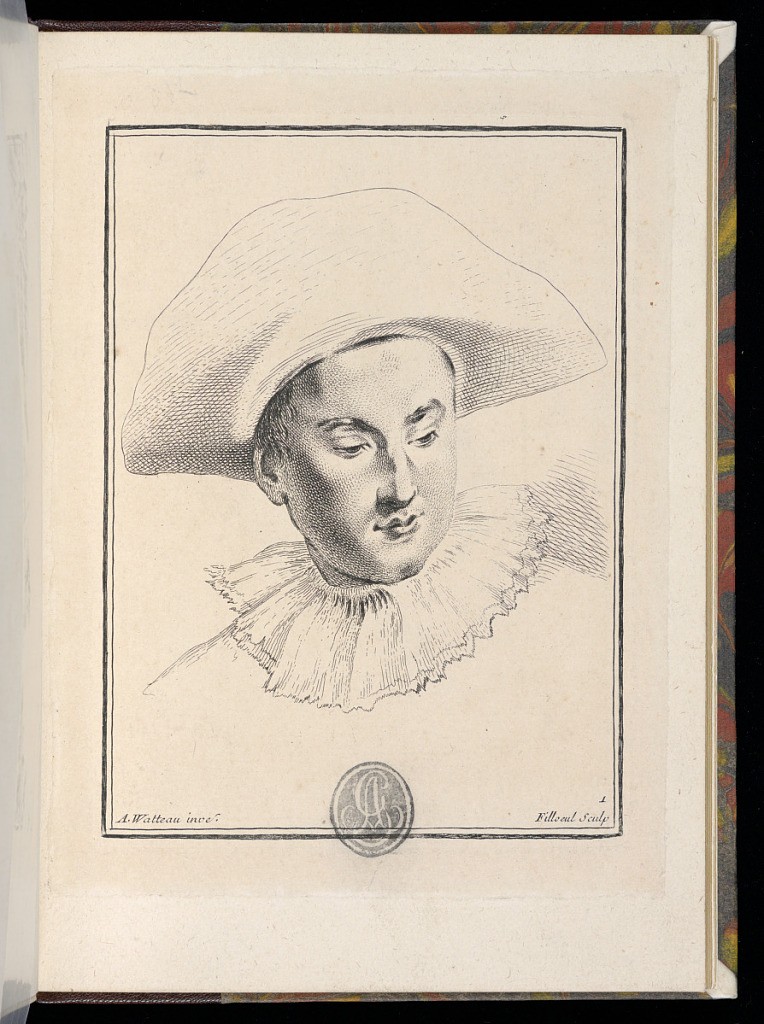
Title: Pierrot
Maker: Antoine Watteau, French, 1684–1721
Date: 1734
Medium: Etching on laid paper
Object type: Print
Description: Study of Pierrot's head, after A. Watteau. Pierrot looks downwards to the right, wearing a large hat and wide collar. The plate is numbered and signed. An unidentified collector's mark is stamped along the lower border.